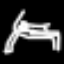
Label: bed